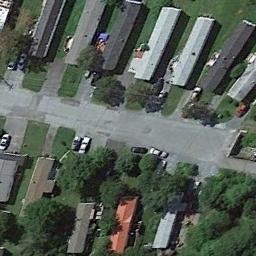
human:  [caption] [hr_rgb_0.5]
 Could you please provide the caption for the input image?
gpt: Lots of buildings are in the mobile home park .

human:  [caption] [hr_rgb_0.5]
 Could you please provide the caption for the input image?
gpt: There are three rows of mobile homes .

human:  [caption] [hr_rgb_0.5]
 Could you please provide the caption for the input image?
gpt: The mobile home park is on the grass next to some trees and road .

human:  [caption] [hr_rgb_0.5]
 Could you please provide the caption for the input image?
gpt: The mobile home park has some neatly arranged mobile homes on the grass and some green areas are next to the mobile home park .

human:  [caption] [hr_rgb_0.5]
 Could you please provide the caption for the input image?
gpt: There are some buildings and green trees in the mobile home park .